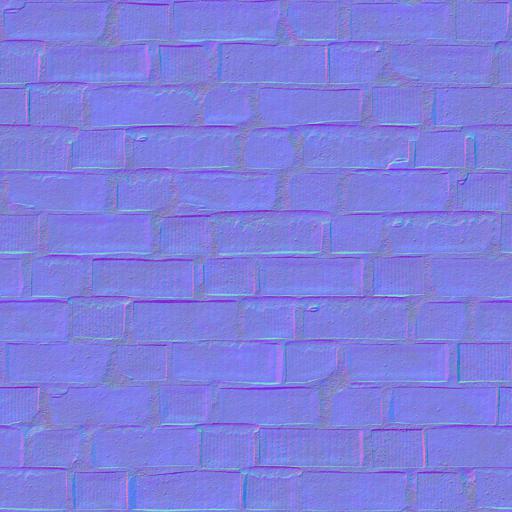
brick bricks mortar orange sloppy stone wall